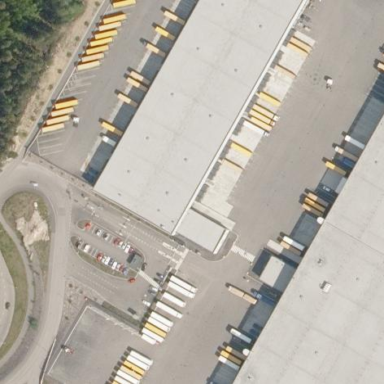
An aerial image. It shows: Transportation building.